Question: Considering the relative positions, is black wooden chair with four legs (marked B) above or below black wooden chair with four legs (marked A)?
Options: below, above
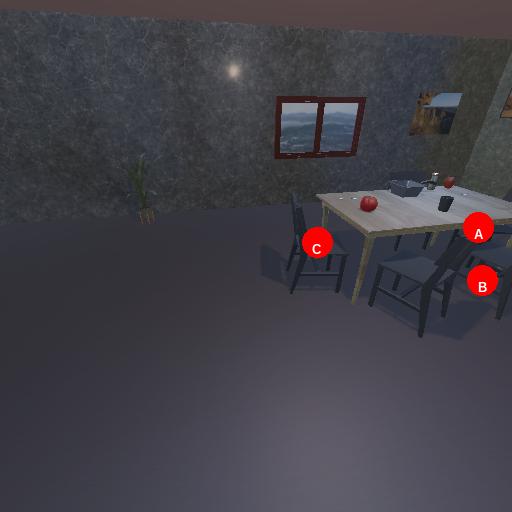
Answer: below